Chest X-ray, PA view. Patient: 42 years old, sex M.
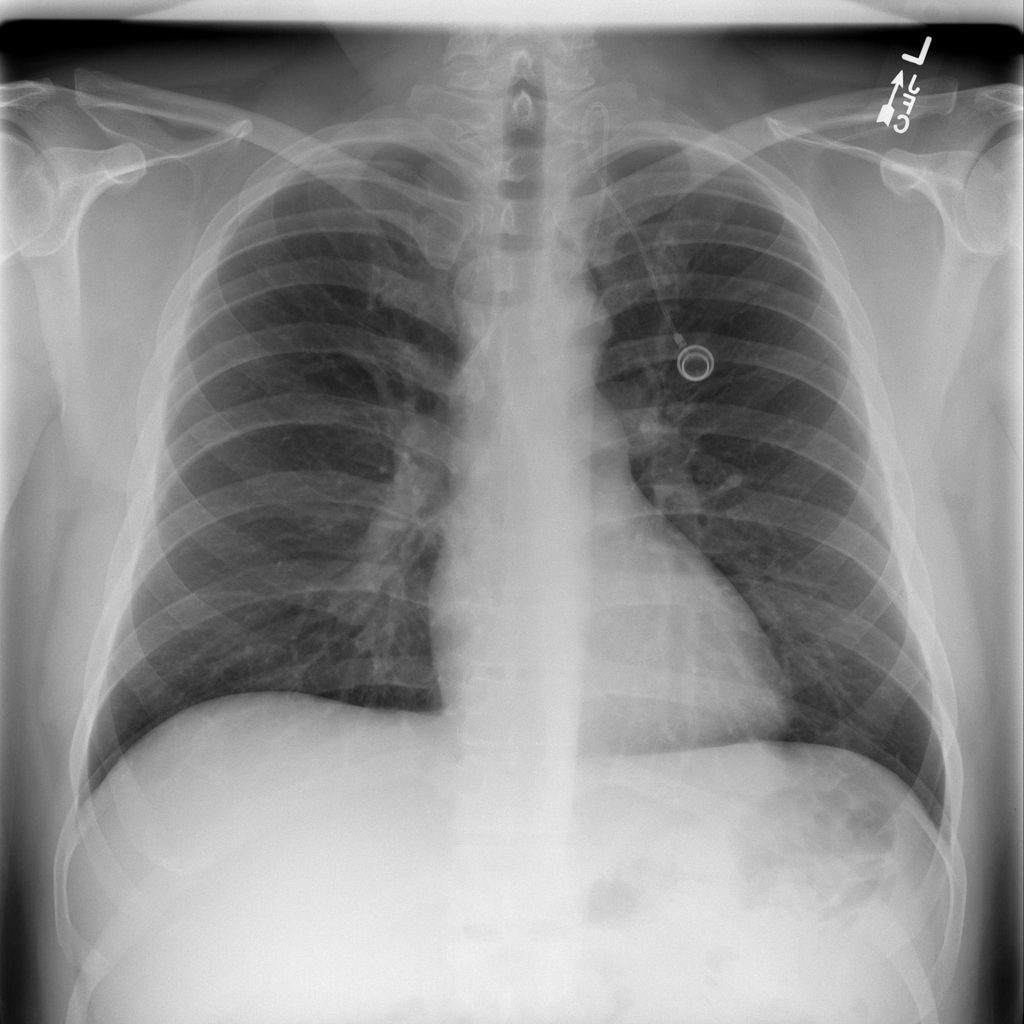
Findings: No Finding